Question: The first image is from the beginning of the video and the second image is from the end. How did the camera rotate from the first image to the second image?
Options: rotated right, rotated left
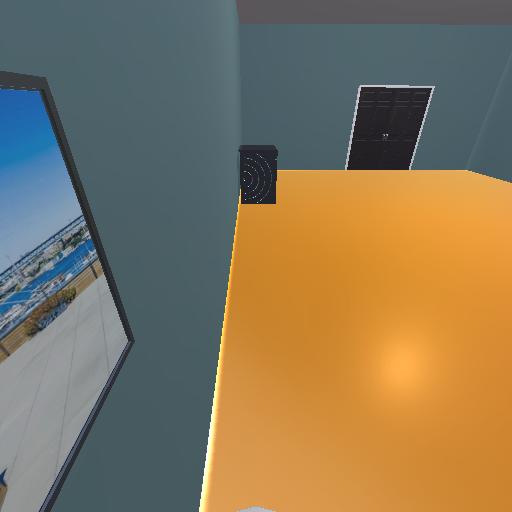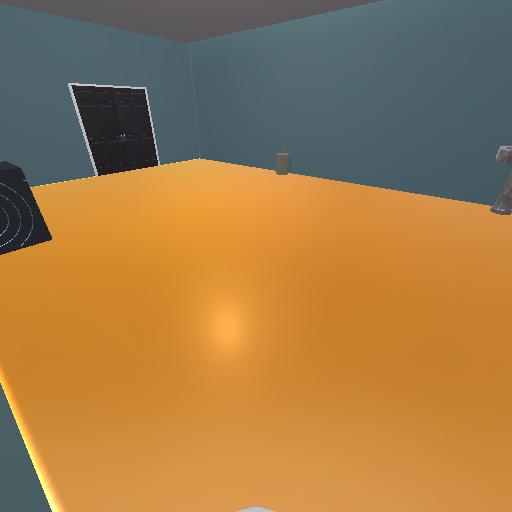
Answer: rotated right